Question: Which app interface is shown in the image?
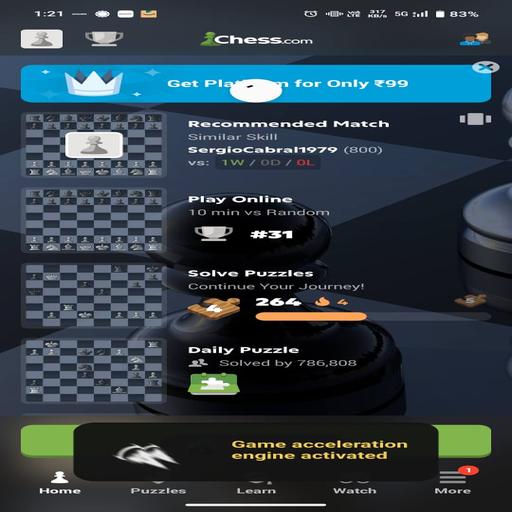
Answer: Chess.com app